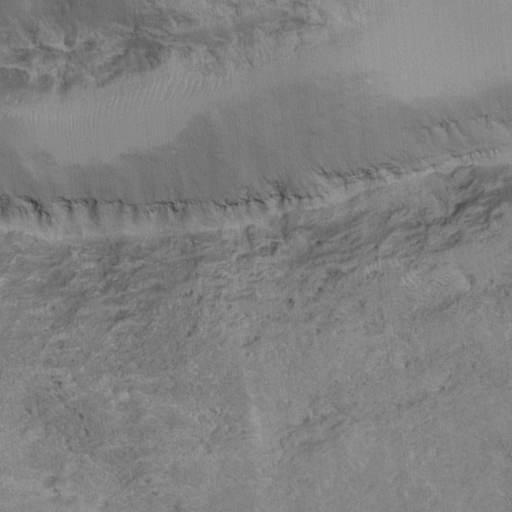
Classes present: Background